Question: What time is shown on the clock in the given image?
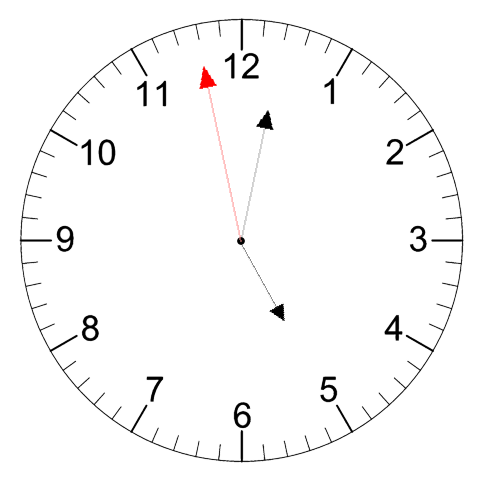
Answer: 05:01:58